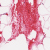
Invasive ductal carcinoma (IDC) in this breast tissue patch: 0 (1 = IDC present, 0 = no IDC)